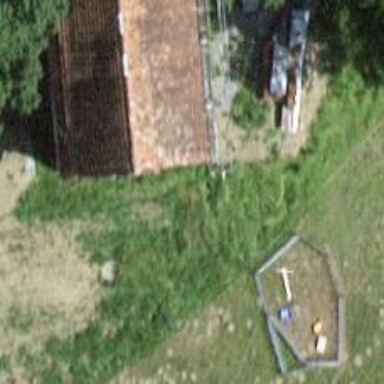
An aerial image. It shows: Shed building.